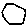
Label: hexagon